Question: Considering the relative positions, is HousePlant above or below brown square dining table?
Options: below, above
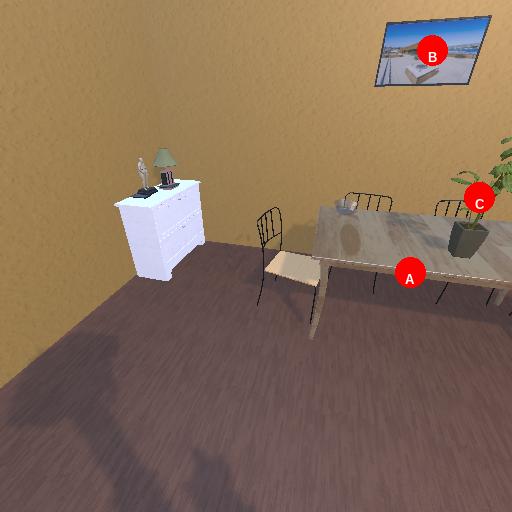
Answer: below